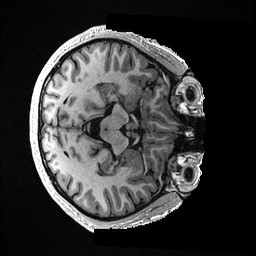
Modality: T1w
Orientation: axial
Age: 36
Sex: male
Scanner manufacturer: ge
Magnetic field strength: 3 T
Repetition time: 0.006952 s
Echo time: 0.00292 s